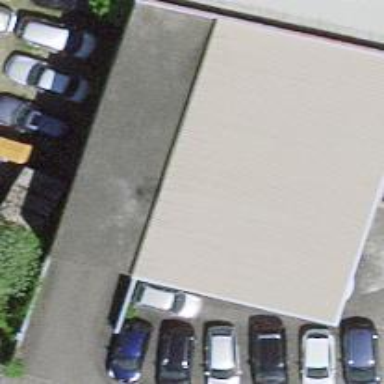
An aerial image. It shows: Car repair shop.